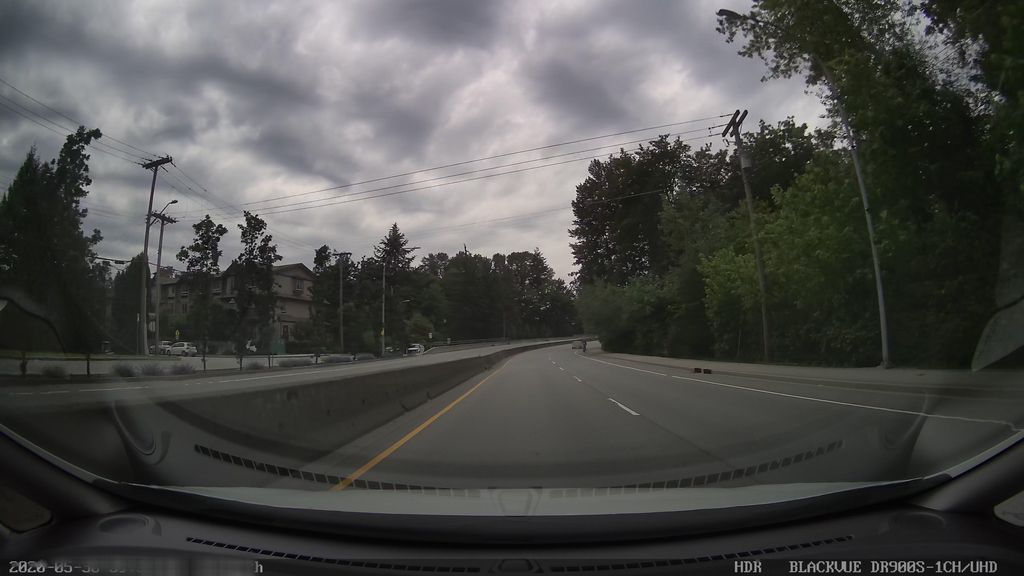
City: vancouver